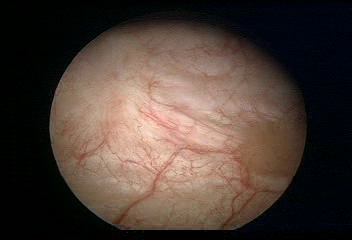
Modality: WLC
Class: Malignant
Subclass: LowGradePapillary
Lesion: L1
Stage: Ta
Morphology: Papillary
Bladder cancer association: Yes
Annotated structures: Tumor